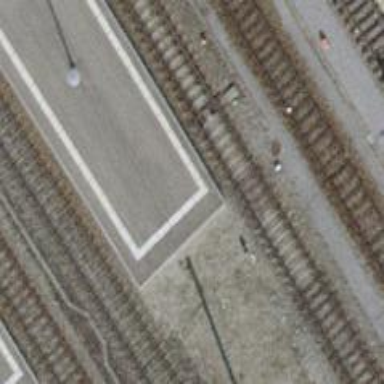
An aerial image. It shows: Railway switch.